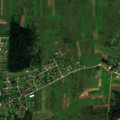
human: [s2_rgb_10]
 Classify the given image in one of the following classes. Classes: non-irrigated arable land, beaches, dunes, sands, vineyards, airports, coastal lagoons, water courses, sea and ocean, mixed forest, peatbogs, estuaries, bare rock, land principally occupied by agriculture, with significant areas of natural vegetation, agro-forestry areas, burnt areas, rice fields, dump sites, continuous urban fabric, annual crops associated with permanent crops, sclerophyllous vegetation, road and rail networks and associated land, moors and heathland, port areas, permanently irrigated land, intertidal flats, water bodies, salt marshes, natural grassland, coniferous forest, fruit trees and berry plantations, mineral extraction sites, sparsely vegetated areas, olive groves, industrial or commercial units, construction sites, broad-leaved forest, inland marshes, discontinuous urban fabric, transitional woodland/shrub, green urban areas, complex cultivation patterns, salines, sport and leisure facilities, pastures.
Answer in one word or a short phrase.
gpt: discontinuous urban fabric, industrial or commercial units, pastures, complex cultivation patterns, transitional woodland/shrub